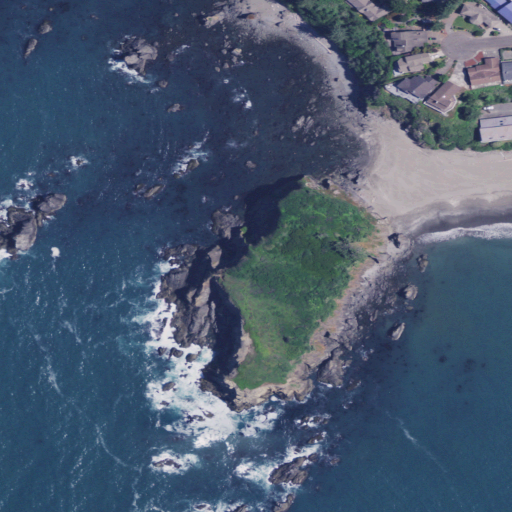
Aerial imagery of island in Oregon named Zwagg Island containing open water, medium intensity development, low intensity development, herbaceous wetlands, high intensity development, open development, evergreen forest, shrub, and barren land